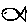
Label: fish